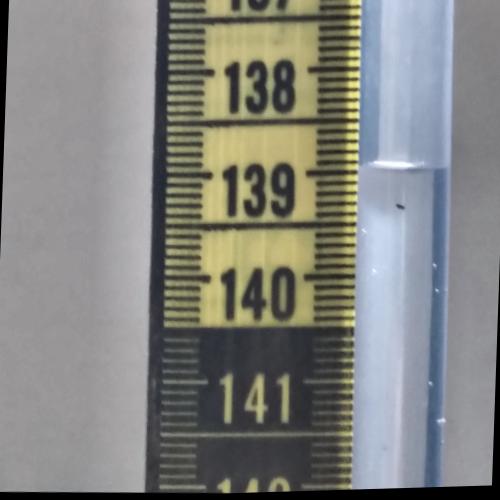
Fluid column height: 139.0 cm